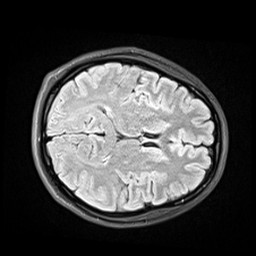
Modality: FLAIR
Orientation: axial
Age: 21
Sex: female
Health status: healthy
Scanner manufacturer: siemens
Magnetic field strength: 3 T
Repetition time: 9 s
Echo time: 0.088 s